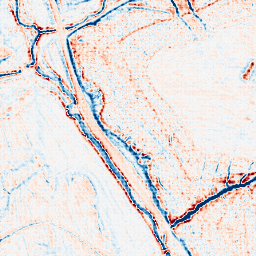
Category: classical
Decomposition family: gaussian
Decomposition parameters: sigma: 2
Upsampling method: sinc_hamming
Upsampling parameters: scale: 4
kernel_size: 4
Upsampling scale: 4